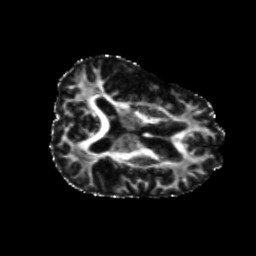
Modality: FA
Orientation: axial
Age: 60
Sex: female
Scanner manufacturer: siemens
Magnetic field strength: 3 T
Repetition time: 5.25 s
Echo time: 0.08 s